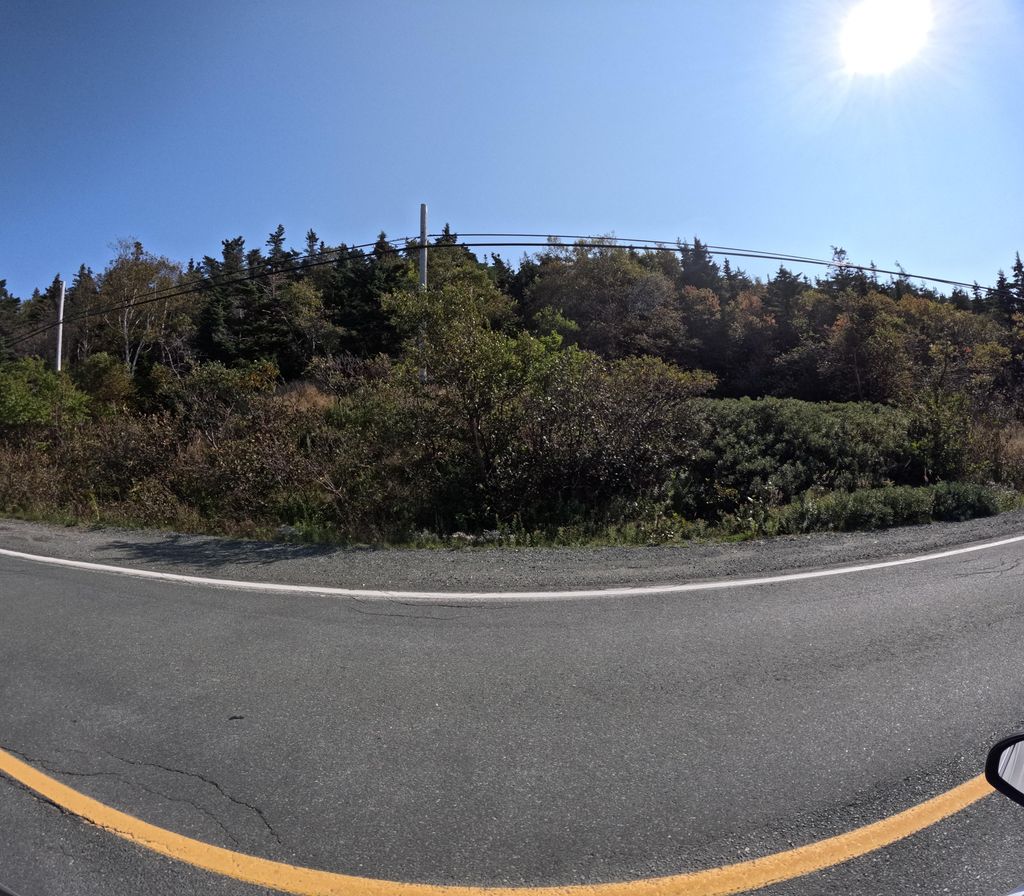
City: st_johns